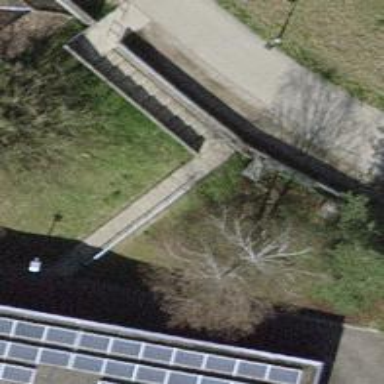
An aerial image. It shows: Road with steps.